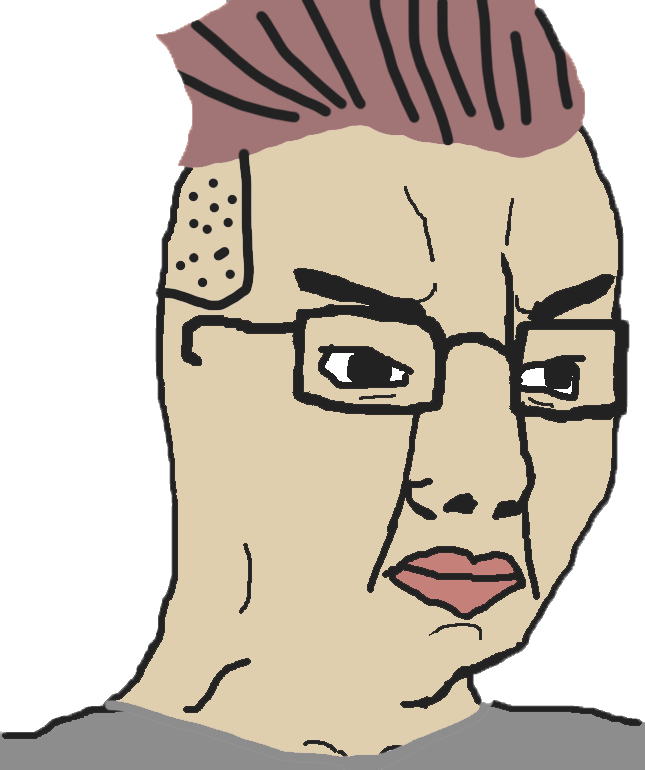
Label: 5_Poljak